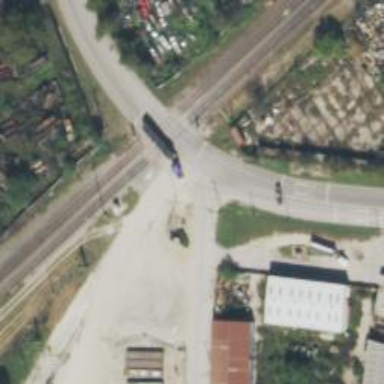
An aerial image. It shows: Level crossing with lights and saltire.